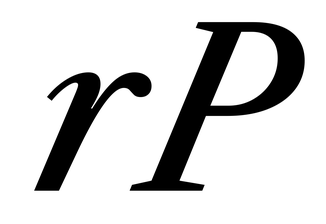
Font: LibreCaslonText-Italic_Medium_Italic